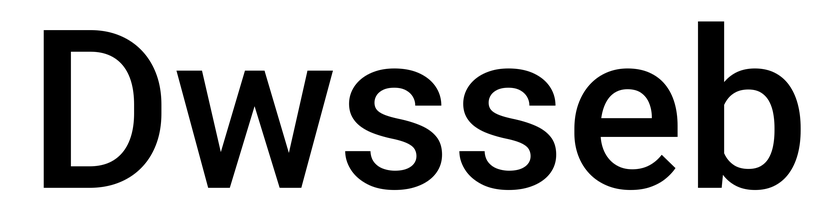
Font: Roboto_Medium